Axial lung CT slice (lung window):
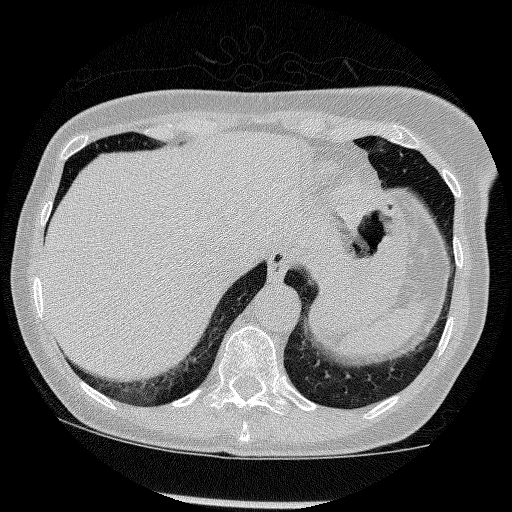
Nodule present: no